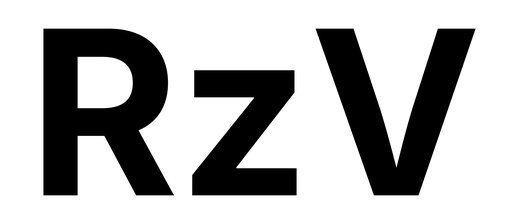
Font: Inter_Bold